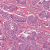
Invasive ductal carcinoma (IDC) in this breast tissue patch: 1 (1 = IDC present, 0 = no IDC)